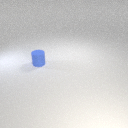
small blue rubber cylinder